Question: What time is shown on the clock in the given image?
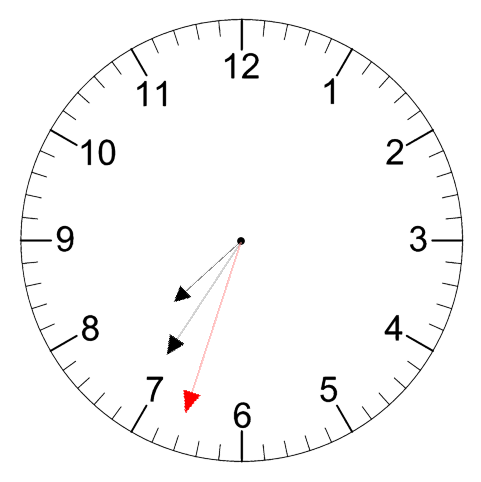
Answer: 07:35:33